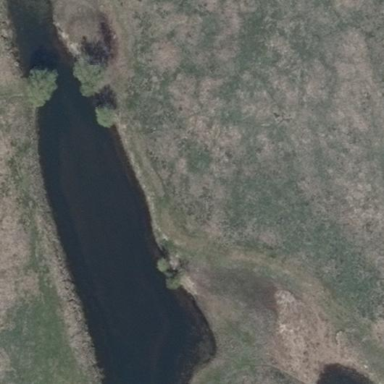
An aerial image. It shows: Oxbow water feature in nature.